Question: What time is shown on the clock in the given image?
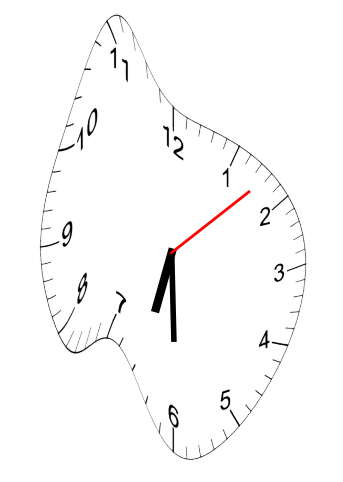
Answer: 06:30:08